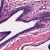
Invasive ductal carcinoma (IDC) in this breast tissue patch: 0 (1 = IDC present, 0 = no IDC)